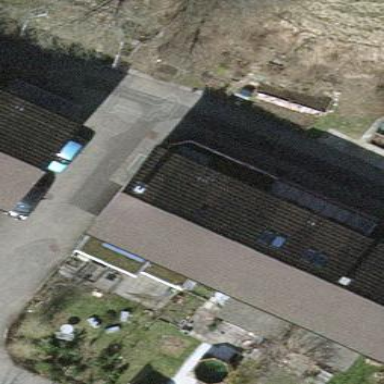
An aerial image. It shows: Terrace building.